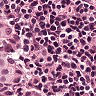
Metastatic tissue present: yes